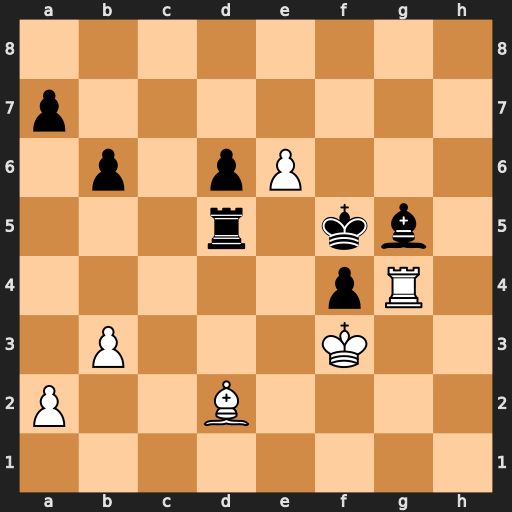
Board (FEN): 8/p7/1p1pP3/3r1kb1/5pR1/1P3K2/P2B4/8
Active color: w
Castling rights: -
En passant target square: -
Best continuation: Rxg5+ Kxg5 e7 Rxd2 e8=Q